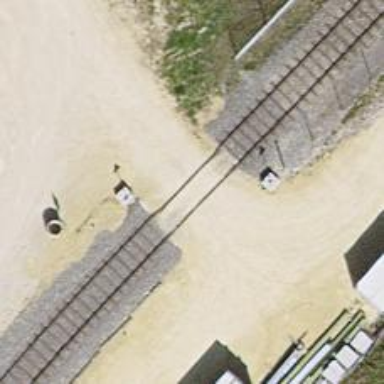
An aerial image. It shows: Level crossing along the railway.